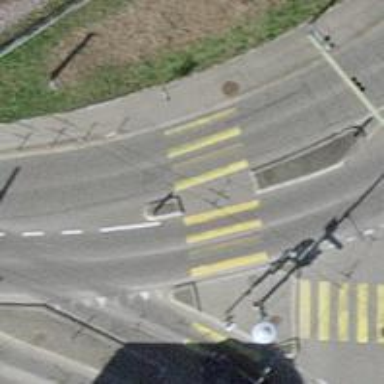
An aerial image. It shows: Road crossing with traffic signals and central island.